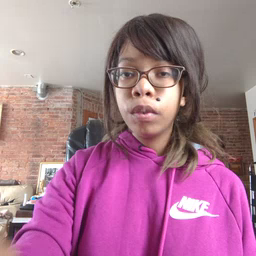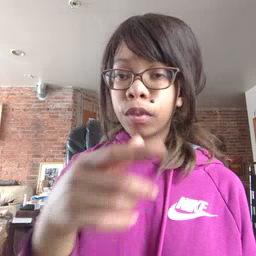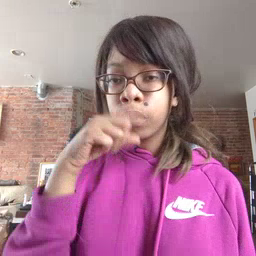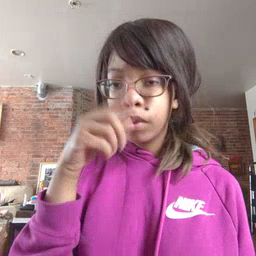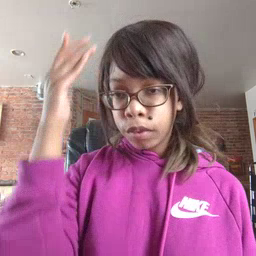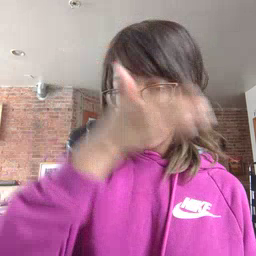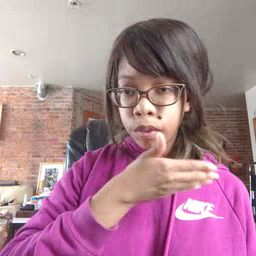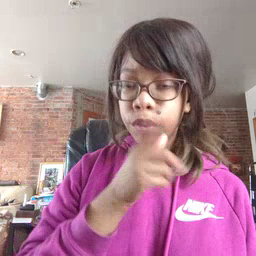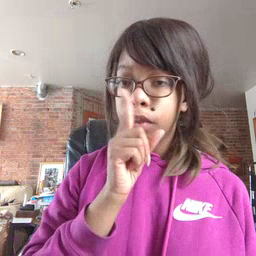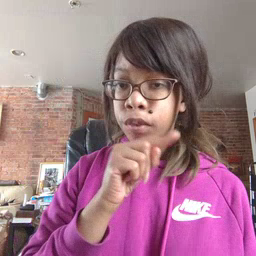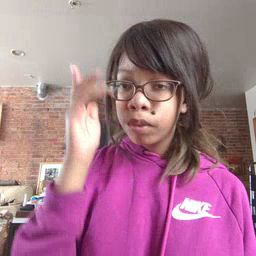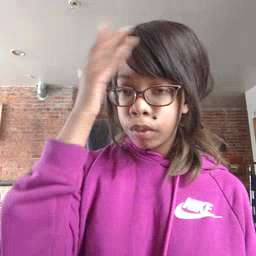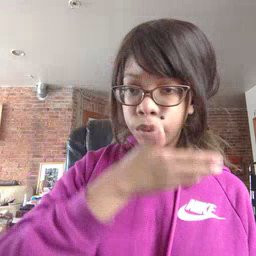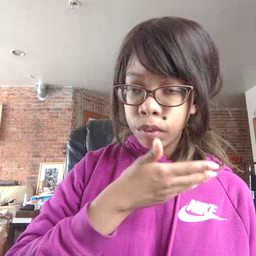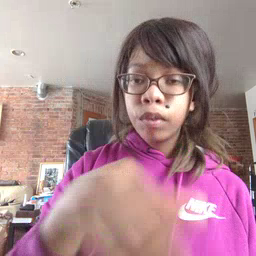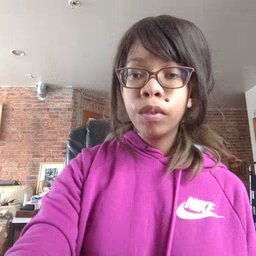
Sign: pretend